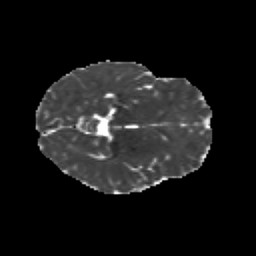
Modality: MD
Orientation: axial
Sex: female
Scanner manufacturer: siemens
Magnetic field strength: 3 T
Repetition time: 5 s
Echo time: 0.071 s